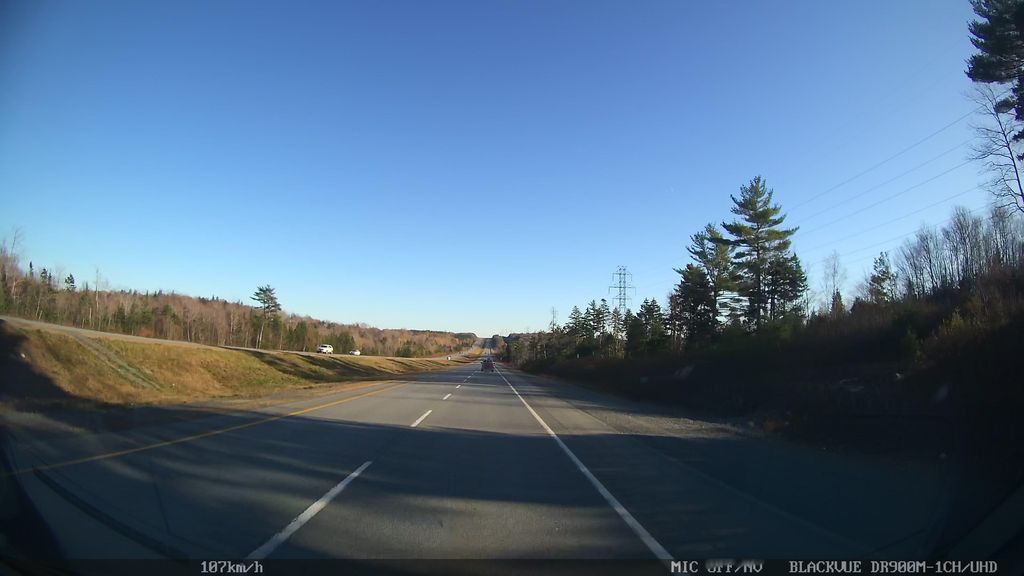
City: halifax